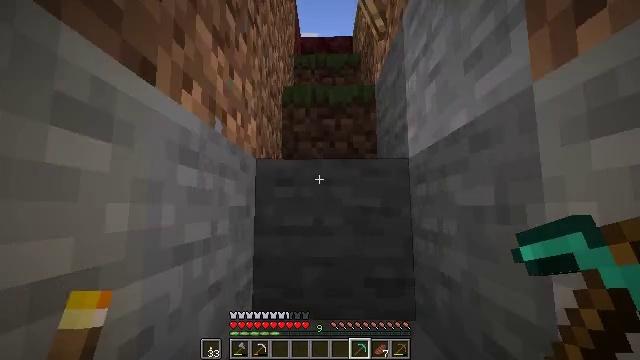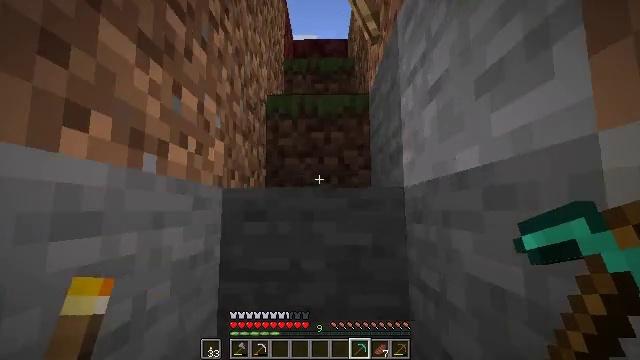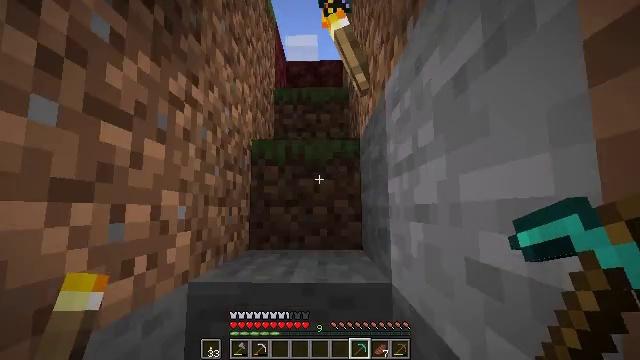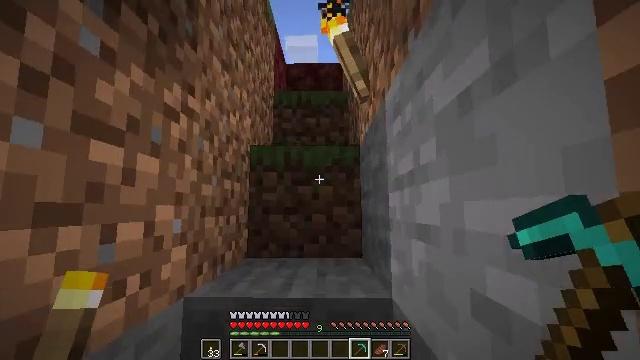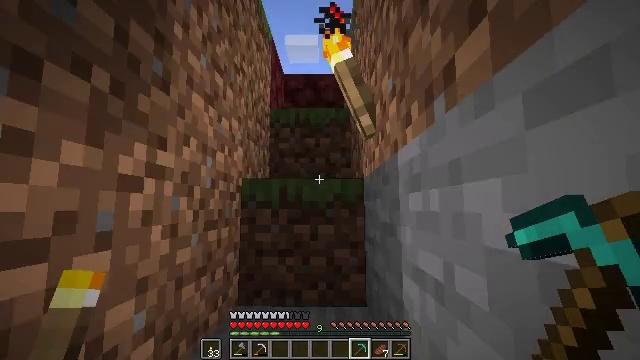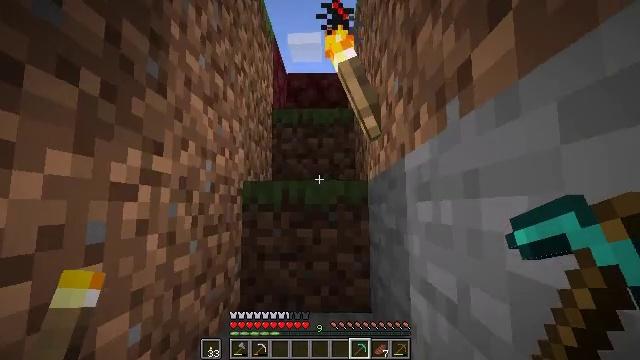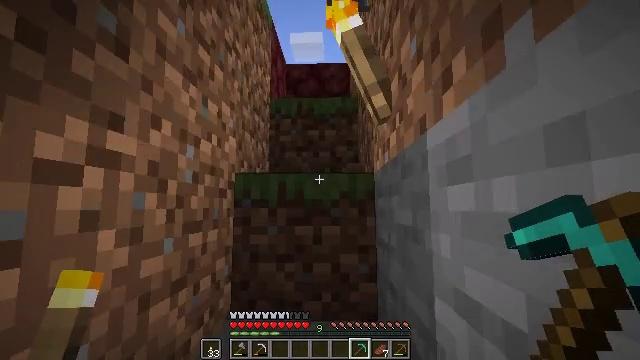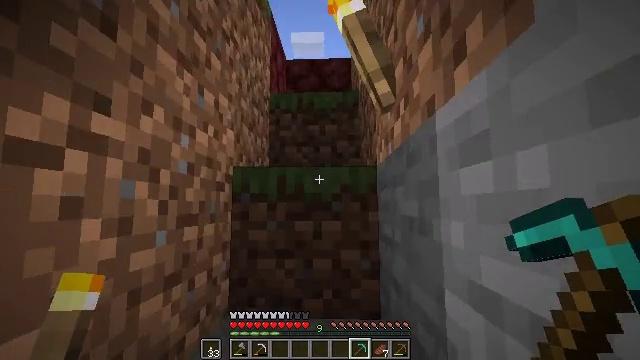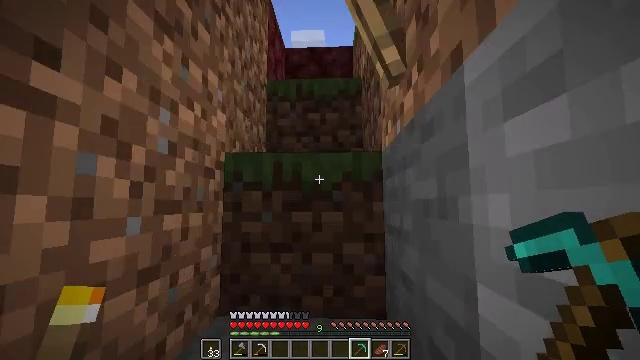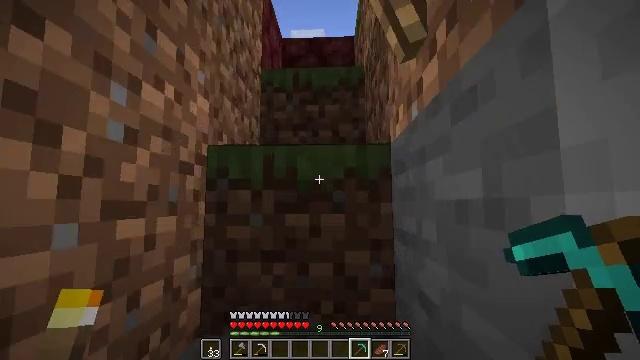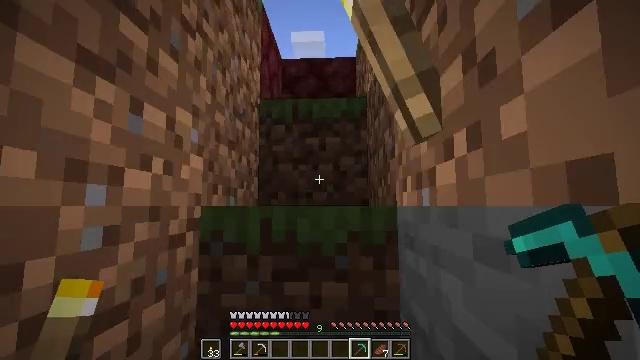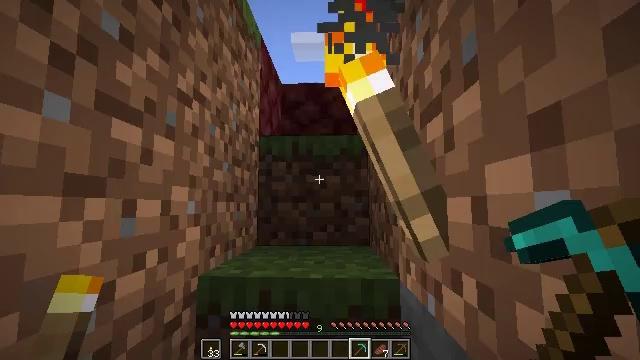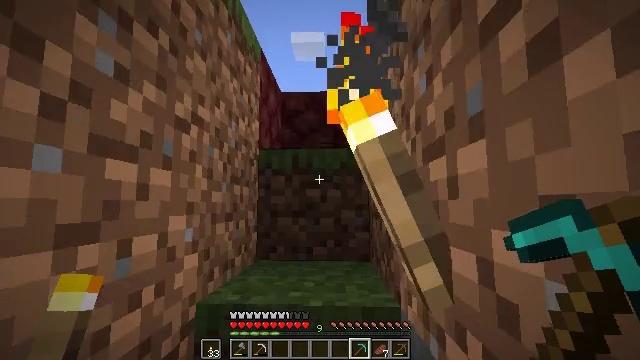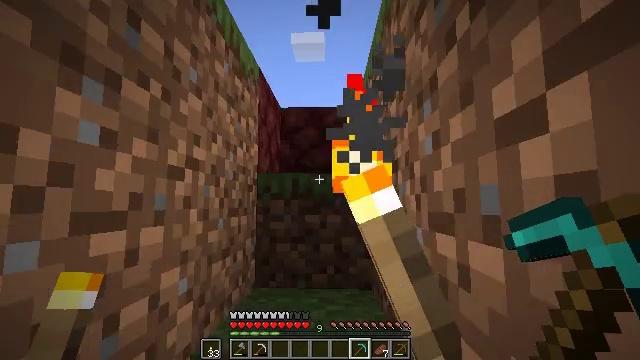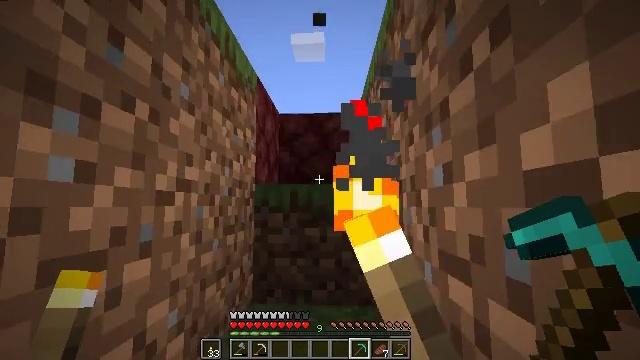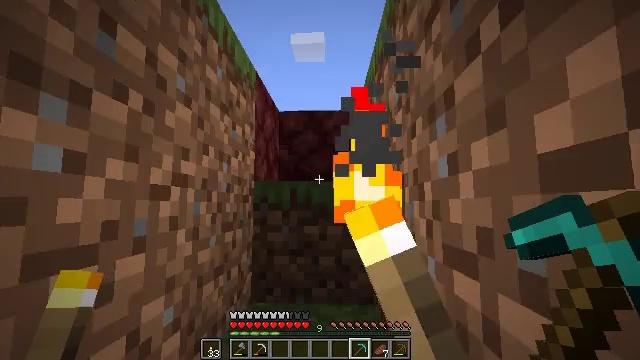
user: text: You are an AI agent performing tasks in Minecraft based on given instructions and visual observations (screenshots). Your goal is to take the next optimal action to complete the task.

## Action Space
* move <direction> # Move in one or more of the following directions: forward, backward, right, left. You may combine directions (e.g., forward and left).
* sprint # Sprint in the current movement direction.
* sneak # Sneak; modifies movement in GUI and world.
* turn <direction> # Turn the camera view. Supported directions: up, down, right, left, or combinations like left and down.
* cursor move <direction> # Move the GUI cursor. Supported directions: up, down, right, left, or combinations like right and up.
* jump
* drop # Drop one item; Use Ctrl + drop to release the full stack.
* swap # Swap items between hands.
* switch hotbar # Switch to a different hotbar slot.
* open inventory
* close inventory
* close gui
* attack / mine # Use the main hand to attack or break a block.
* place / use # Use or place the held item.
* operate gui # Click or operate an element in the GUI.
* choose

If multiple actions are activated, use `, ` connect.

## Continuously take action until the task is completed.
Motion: motion action
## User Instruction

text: Attack the crying obsidian to obtain it.
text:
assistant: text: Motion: move forward and move right, jump
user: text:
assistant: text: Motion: move forward and move right, jump
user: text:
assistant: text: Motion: move forward, jump
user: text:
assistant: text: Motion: move forward, jump
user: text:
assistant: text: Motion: move forward
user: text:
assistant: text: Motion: move forward
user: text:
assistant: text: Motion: move forward
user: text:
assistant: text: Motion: move forward
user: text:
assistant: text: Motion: move forward
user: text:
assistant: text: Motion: move forward, jump
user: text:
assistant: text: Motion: move forward, jump
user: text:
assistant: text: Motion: move forward, jump
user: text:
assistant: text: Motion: move forward
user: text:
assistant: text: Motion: move forward
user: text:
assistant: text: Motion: move forward
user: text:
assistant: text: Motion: move forward
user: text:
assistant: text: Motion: move forward
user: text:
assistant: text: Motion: move forward
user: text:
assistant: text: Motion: move forward, jump
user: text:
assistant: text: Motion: move forward, jump
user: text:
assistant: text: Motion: move forward, jump
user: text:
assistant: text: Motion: move forward, turn left and down, jump
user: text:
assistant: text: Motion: move forward and move right, turn left and down, jump
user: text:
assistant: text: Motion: move forward and move right, turn left and down
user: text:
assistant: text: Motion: move forward and move right, turn left
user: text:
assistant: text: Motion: move forward and move right, turn left and up
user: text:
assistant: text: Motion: move forward and move right, jump
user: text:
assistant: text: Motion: move forward and move right, jump
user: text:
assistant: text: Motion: move forward and move right, jump
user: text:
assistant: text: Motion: move forward and move right, jump